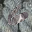
Label: 6